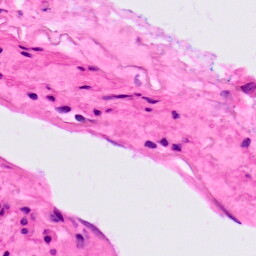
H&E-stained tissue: Lung